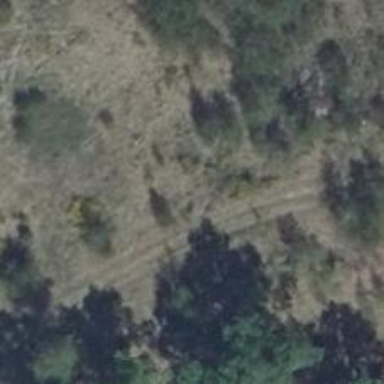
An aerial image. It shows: Grassy track with grade5 tracktype.